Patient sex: F
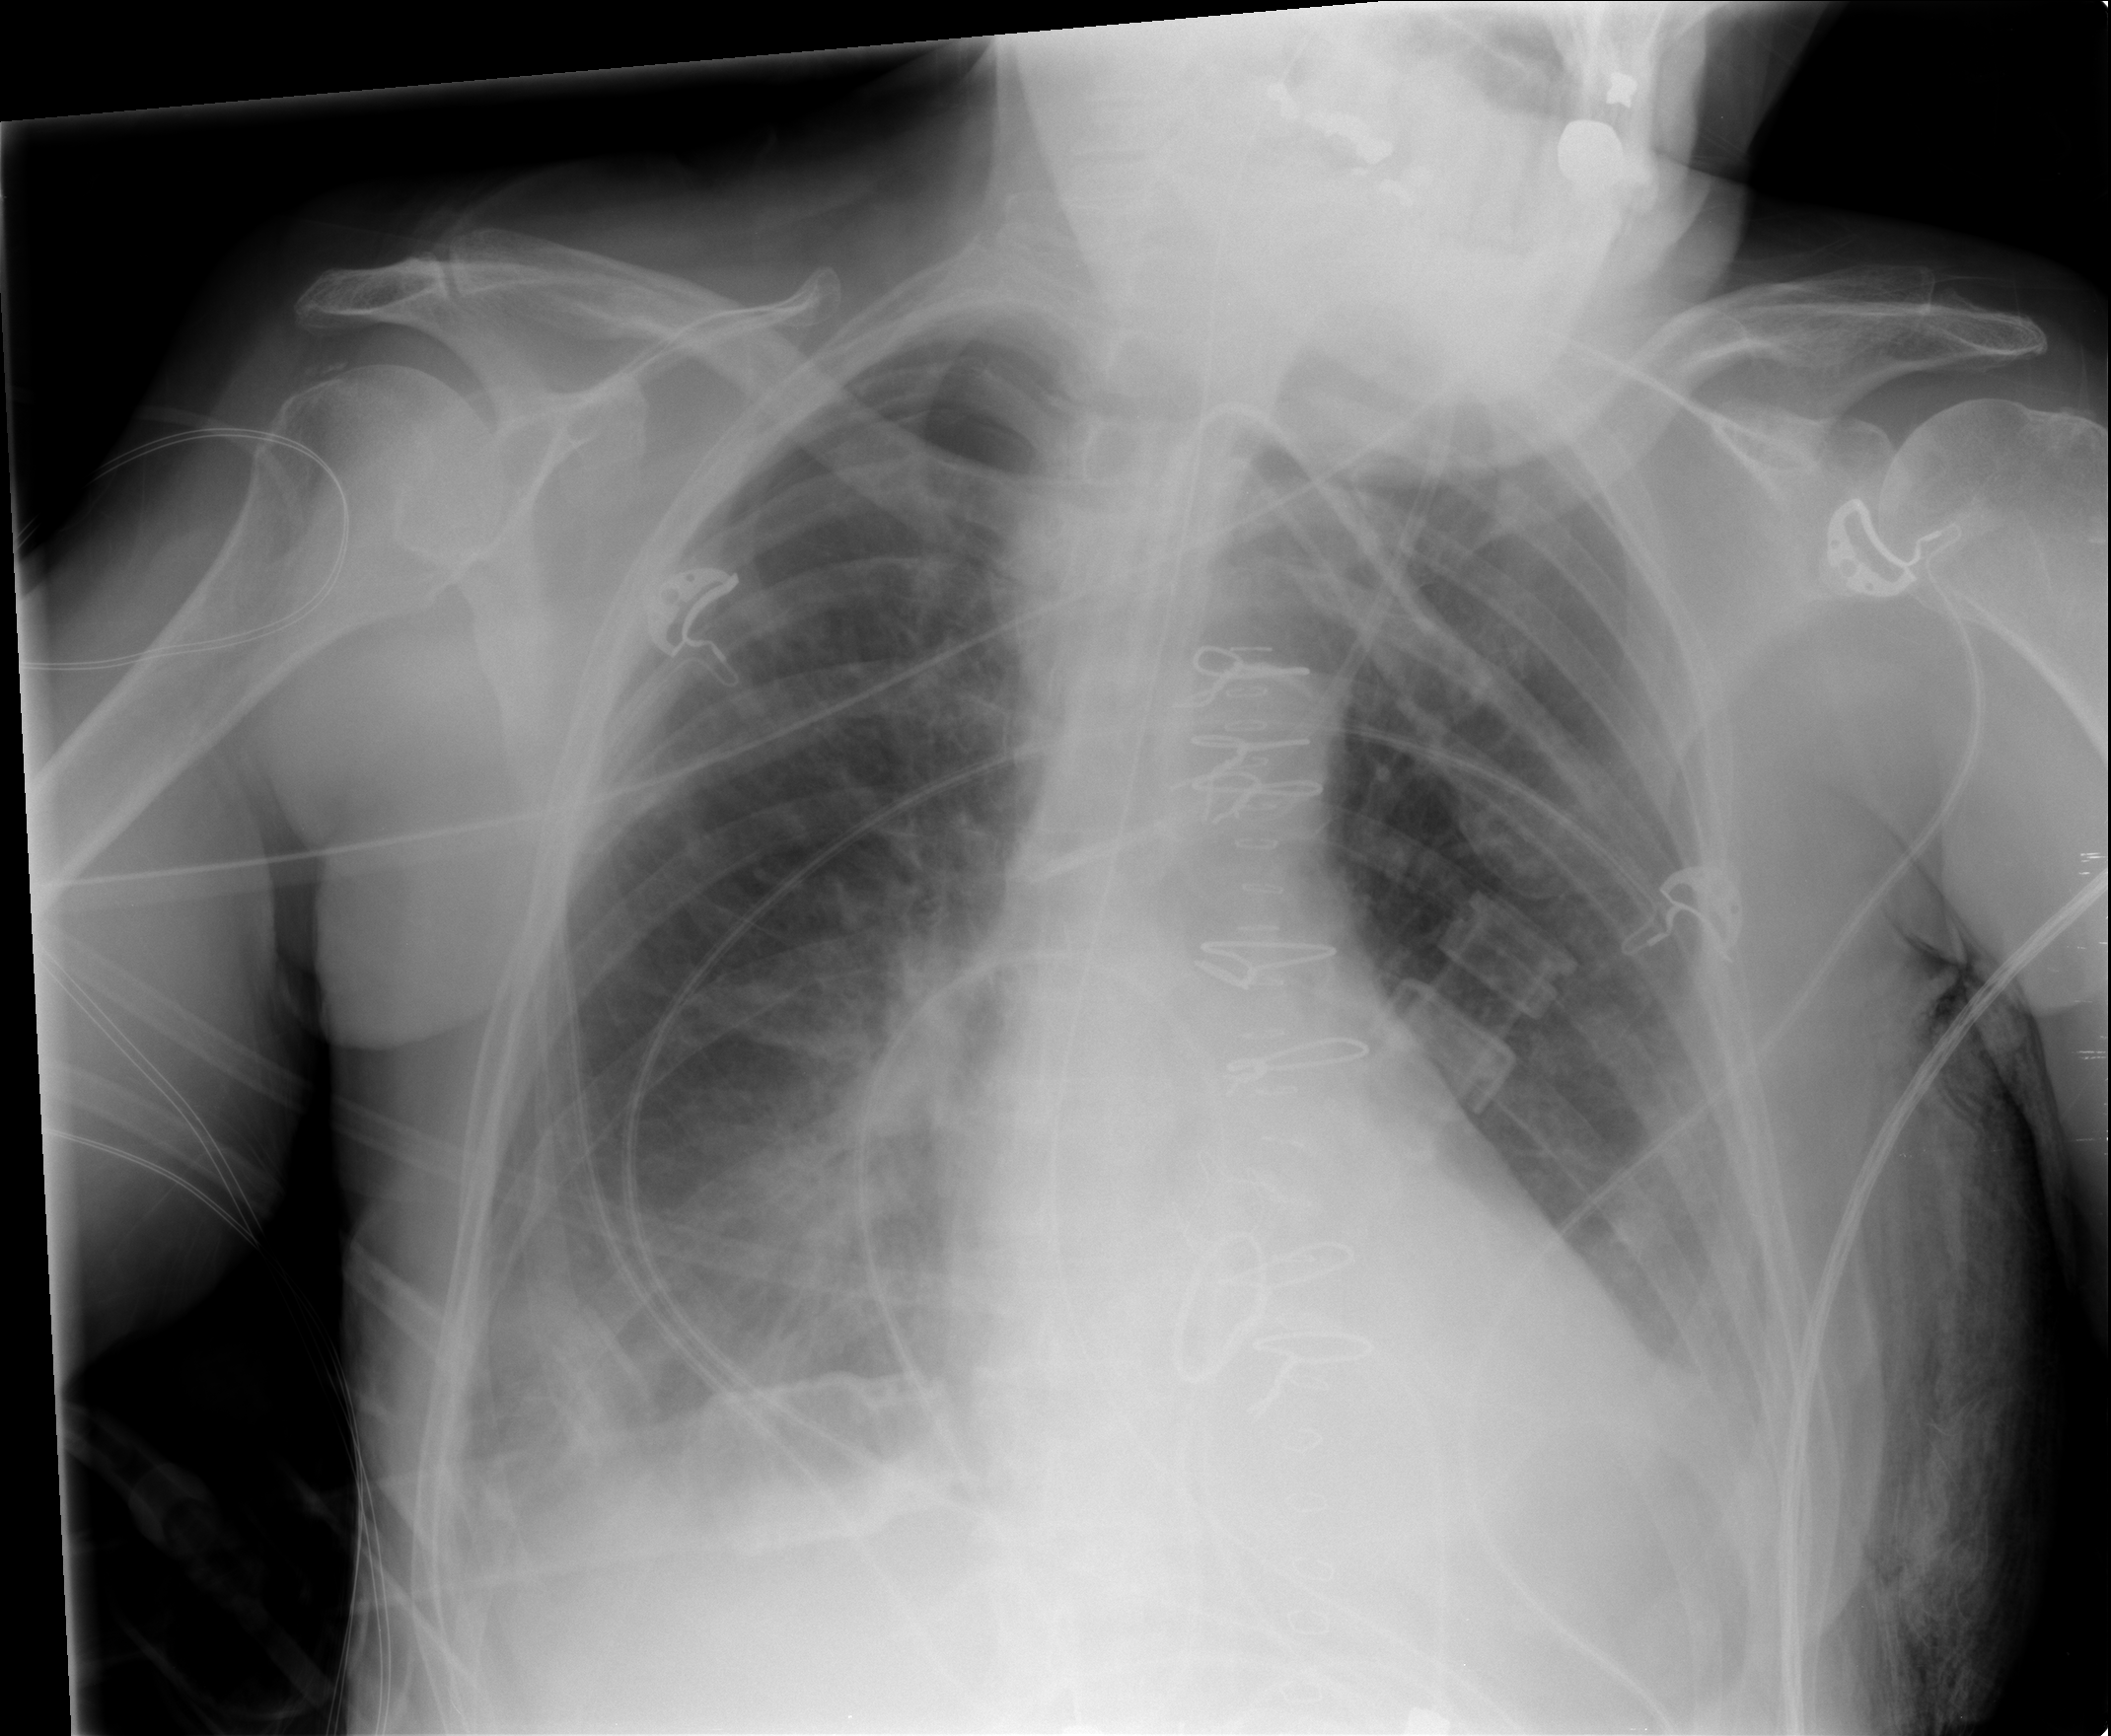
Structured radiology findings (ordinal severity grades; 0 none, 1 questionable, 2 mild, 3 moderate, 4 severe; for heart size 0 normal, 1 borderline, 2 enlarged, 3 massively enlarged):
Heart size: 1
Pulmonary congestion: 2
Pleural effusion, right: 2
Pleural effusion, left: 2
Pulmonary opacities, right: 2
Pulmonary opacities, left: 0
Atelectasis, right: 3
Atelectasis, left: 0